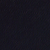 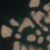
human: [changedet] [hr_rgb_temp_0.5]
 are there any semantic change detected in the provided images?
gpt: New small artificial islands are present in the sea.